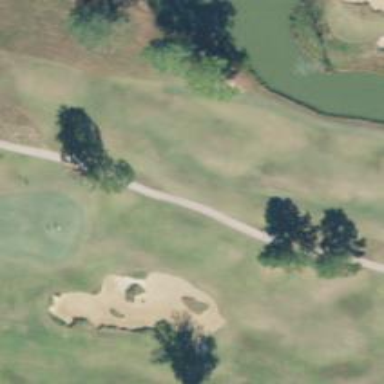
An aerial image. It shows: Golf hole.